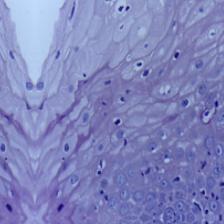
Diagnosis: OSCC